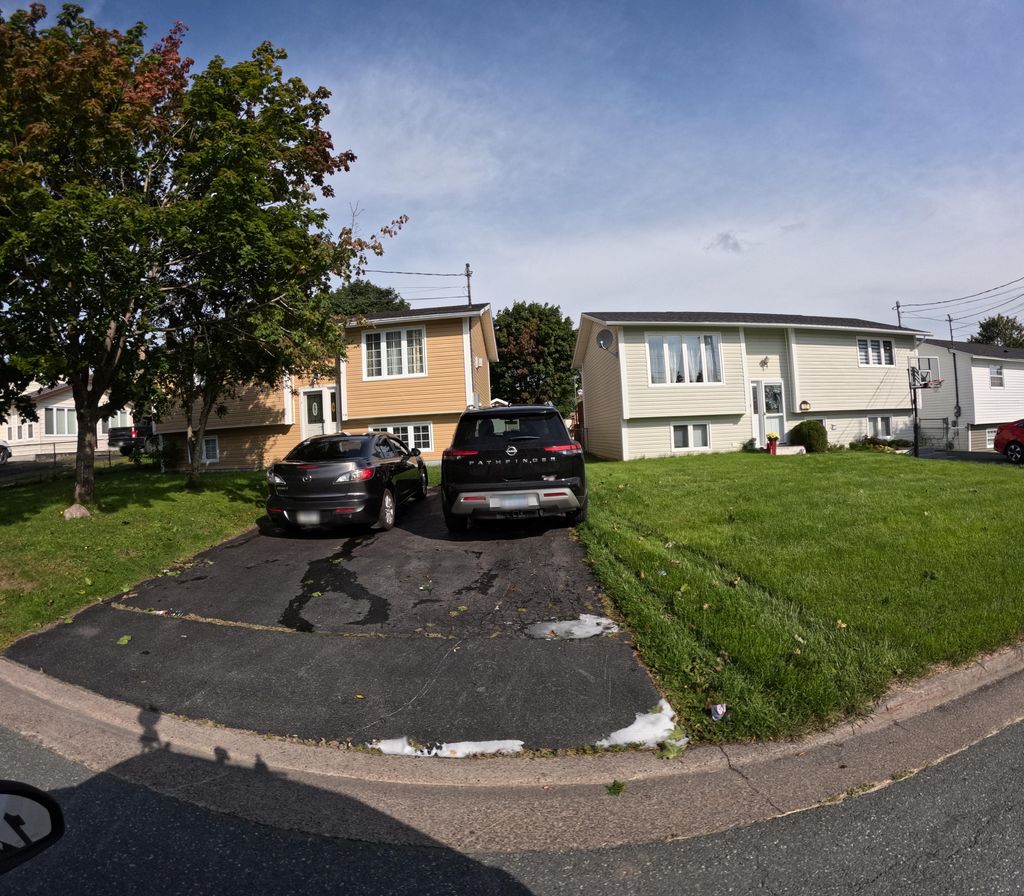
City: st_johns